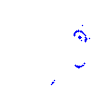
Particle: kaon